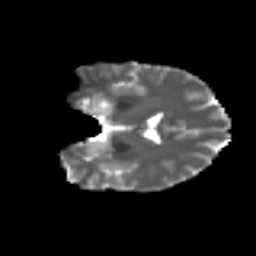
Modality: T2w
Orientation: coronal
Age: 27
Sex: female
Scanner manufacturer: ge
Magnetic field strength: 3 T
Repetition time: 7.8 s
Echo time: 0.0606 s